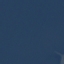
Land use / land cover class: SeaLake